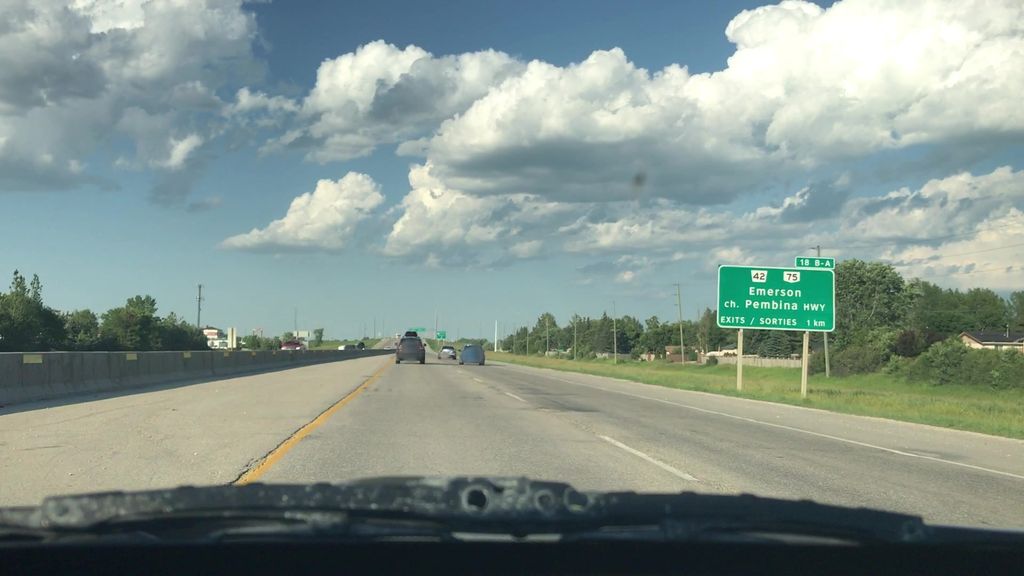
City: winnipeg